Question: From the past few days, I have been working on an Android code to call a local web service. I am using ksoap libraries for Android to call my SOAP web service created in .NET. However, I feel there is something wrong in my code as the response I get when I call the web service from my app hits a catch block . I tried debugging my Android code but I am still not able to solve my problem.
Please can someone tell me what's wrong or any other simpler way to do this ?
Here is my Android code I have implemented till now :
'''
package com.demo;
import java.net.SocketException;
import org.ksoap2.SoapEnvelope;
import org.ksoap2.serialization.SoapObject;
import org.ksoap2.serialization.SoapPrimitive;
import org.ksoap2.serialization.SoapSerializationEnvelope;
import org.ksoap2.transport.AndroidHttpTransport;
import android.app.Activity;
import android.app.ProgressDialog;
import android.os.AsyncTask;
import android.os.Bundle;
import android.util.Log;
import android.view.View;
import android.view.View.OnClickListener;
import android.widget.Button;
import android.widget.EditText;
public class Login extends Activity {
private static final String SOAP_ACTION = "http://tempuri.org/GetLoginDetails";
private static final String METHOD_NAME = "GetLoginDetails";
private static final String NAMESPACE = "http://tempuri.org/";
private static final String URL = "http://10.0.2.2/testlogin/Service1.asmx";
@Override
public void onCreate(Bundle savedInstanceState) {
super.onCreate(savedInstanceState);
setContentView(R.layout.main);
Button signin = (Button) findViewById(R.id.regsubmitbtn);
signin.setOnClickListener(new OnClickListener() {
public void onClick(View v) {
EditText etxt_user = (EditText) findViewById(R.id.usereditlog);
user_id = etxt_user.getText().toString();
EditText etxt_password = (EditText) findViewById(R.id.pwdeditlog);
password = etxt_password.getText().toString();
new LoginTask().execute();
}
});
}
String user_id;
String password;
String auth=null;
private class LoginTask extends AsyncTask<Void, Void, Void> {
private final ProgressDialog dialog = new ProgressDialog(
Login.this);
protected void onPreExecute() {
this.dialog.setMessage("Logging in...");
this.dialog.show();
}
protected Void doInBackground(final Void... unused) {
auth = doLogin("lalit", "lalit");
return null; // don't interact with the ui!
}
protected void onPostExecute(Void result) {
if (this.dialog.isShowing()) {
this.dialog.dismiss();
}
}
private String doLogin(String user_id, String password) {
SoapPrimitive resultstring = null;
SoapObject request = new SoapObject(NAMESPACE, METHOD_NAME);
request.addProperty("user", user_id);
request.addProperty("password", password);
SoapSerializationEnvelope soapenvelope = new SoapSerializationEnvelope(
SoapEnvelope.VER11);
soapenvelope.dotNet = true;
soapenvelope.setOutputSoapObject(request);
AndroidHttpTransport httptransport = new AndroidHttpTransport(URL);
httptransport.debug = true;
try {
httptransport.call(SOAP_ACTION, soapenvelope);
resultstring = (SoapPrimitive) soapenvelope.getResponse();
//Log.d("Authenticaion", resultstring+"");
System.out.println(resultstring);
}
catch (SocketException ex) {
Log.e("Error : " , "Error on soapPrimitiveData() " + ex.getMessage());
ex.printStackTrace();
} catch (Exception e) {
Log.e("Error : " , "Error on soapPrimitiveData() " + e.getMessage());
e.printStackTrace();
}
return resultstring+"";
}
}
}
'''
my web service code :
'''
using System;
using System.Collections;
using System.ComponentModel;
using System.Data;
using System.Linq;
using System.Web;
using System.Web.Services;
using System.Web.Services.Protocols;
using System.Xml.Linq;
using System.Data.SqlClient;
namespace LoginDetails
{
[WebService(Namespace = "http://tempuri.org/")]
[WebServiceBinding(ConformsTo = WsiProfiles.BasicProfile1_1)]
[ToolboxItem(false)]
// [System.Web.Script.Services.ScriptService]
public class Service1 : System.Web.Services.WebService
{
[WebMethod]
public String GetLoginDetails(string UserName, string Password)
{
try
{
using (SqlConnection myConnection = new SqlConnection(@"Data Source= .\SQLEXPRESS;Initial Catalog=student;User ID=sa;Password=demo"))
{
myConnection.Open();
using (SqlCommand myCommand = new SqlCommand())
{
myCommand.Connection = myConnection;
myCommand.CommandText = "SELECT COUNT(*) FROM Login WHERE UserName = @UserName AND Password = @Password";
myCommand.Parameters.Add("@UserName", SqlDbType.VarChar).Value = UserName;
myCommand.Parameters.Add("@Password", SqlDbType.VarChar).Value = Password;
return (int)myCommand.ExecuteScalar() == 1 ? "success" : "bad username or password";
}
}
}
catch (Exception ex)
{
Console.WriteLine(ex.Message);
return "an error occurred.";
}
}
}
}
'''
my logcat :
'''
10-22 21:49:17.635: DEBUG/dalvikvm(117): GC_EXTERNAL_ALLOC freed 901 objects /
10-22 21:49:18.015: WARN/KeyCharacterMap(117): No keyboard for id 0
10-22 21:49:18.015: WARN/KeyCharacterMap(117): Using default keymap: /system/usr/keychars/qwerty.kcm.bin
10-22 21:49:22.275: INFO/ARMAssembler(58): generated s scanline__00000077:03515104_00000000_00000000 [ 33 ipp] (47 ins) at [0x23df98:0x23e054] in 675711 ns
10-22 21:49:42.025: INFO/System.out(274): an error occurred.
10-22 21:49:42.045: WARN/InputManagerService(58): Window already focused, ignoring focus gain of: com.android.internal.view.IInputMethodClient$Stub$Proxy@44eda178
'''

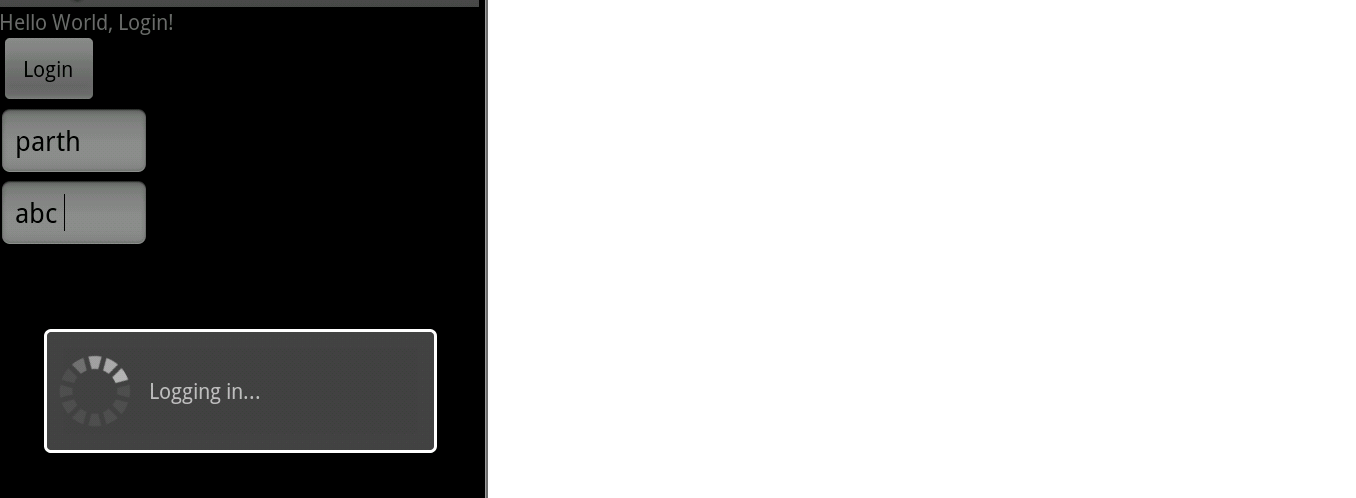
Answer: Working with kSOAP2 can be challenging... i know. But it is a good library and I have been able to get it to work. I have written a little on working with kSOAP2 on Android. I discuss passing simple and complex parameters, receiving arrays, and working with JDBC WebRowSet objects over the wire.
<URL>
There are other blog articles on working with kSOAP2 on the site. I hope this helps.